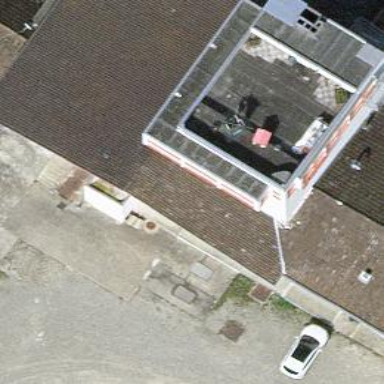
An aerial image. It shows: White building with gray roof.